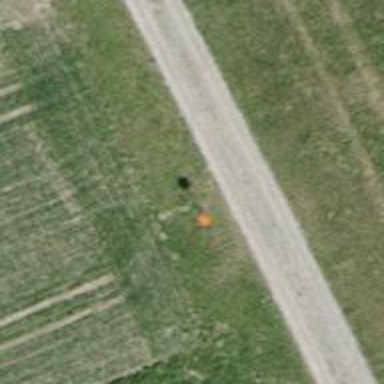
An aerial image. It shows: Pipeline marker.